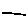
Label: line